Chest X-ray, PA view. Patient: 61 years old, sex M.
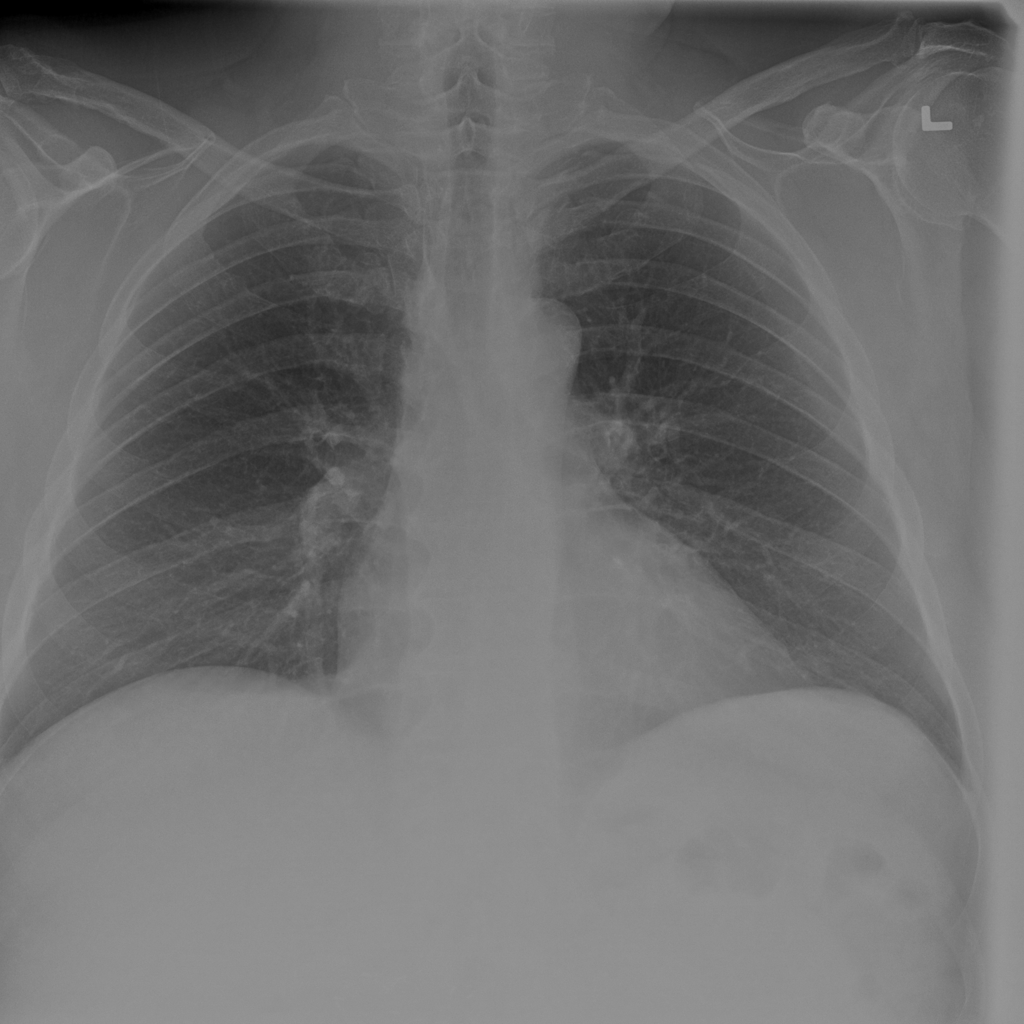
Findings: No Finding